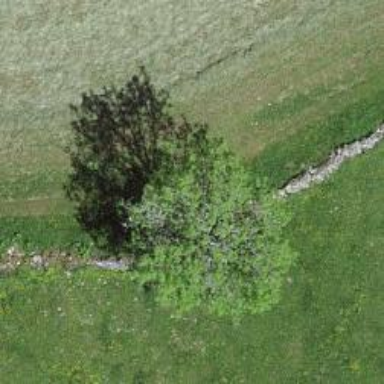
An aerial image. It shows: Beautiful tree in nature.